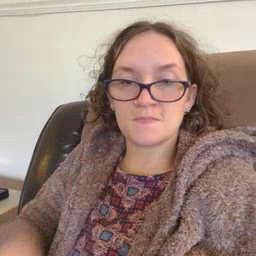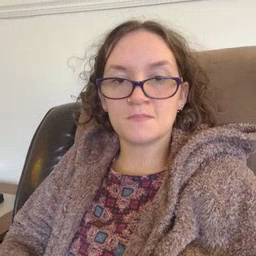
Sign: mom